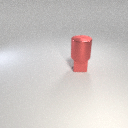
large red metal cylinder above small red rubber cube